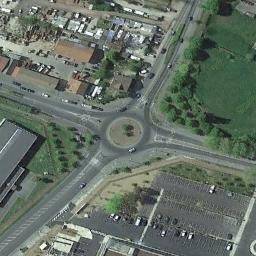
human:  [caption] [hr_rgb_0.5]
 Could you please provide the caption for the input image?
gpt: There are many cars in the parking lot near the roundabout .

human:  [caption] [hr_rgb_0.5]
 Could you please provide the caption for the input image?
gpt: The roundabout with four exits and entrances is between the residential area and a parking lot .

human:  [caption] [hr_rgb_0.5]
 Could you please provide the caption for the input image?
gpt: The roundabout is on the grass next to trees and buildings .

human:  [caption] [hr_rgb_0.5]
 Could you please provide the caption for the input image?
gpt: There are several vehicles driving on the road at the roundabout, There are some buildings and some trees and some lawns around the roundabout, And many cars are parked in the open space beside the roundabout .

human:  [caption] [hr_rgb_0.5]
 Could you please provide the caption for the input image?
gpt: There are some buildings and a parking lot beside the roundabout .